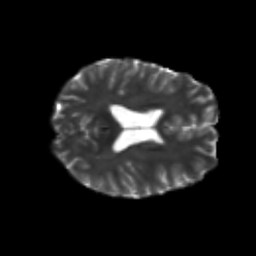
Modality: T2w
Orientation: axial
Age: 21
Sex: male
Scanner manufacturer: siemens
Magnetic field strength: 3 T
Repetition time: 3.5 s
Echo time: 0.113 s